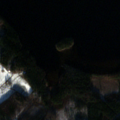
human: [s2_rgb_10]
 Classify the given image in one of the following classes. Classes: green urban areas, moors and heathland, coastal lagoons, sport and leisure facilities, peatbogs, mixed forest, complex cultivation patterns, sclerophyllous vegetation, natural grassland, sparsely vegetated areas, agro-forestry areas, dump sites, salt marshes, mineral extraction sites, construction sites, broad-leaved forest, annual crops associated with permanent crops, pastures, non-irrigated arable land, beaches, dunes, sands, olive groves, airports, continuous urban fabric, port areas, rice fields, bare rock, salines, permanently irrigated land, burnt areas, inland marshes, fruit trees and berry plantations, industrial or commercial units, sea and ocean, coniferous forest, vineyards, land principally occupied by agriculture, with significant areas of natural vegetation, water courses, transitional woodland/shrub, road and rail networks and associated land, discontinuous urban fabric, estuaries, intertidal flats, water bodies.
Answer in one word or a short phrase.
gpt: coniferous forest, mixed forest, water bodies